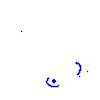
Particle: kaon